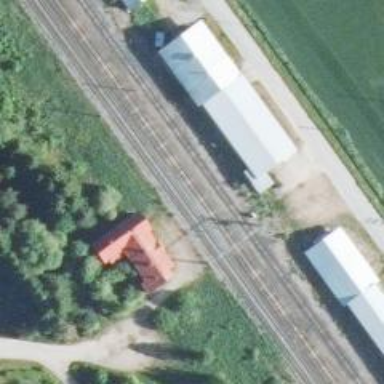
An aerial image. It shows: Site related to railway infrastructure.